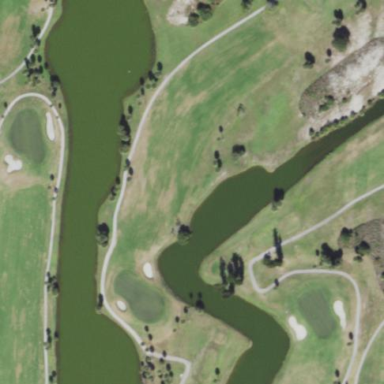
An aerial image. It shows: Water hazard on golf course.